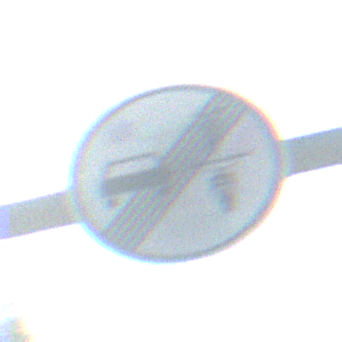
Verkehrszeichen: EndeVerbotUeberholenEinspurigeFahrzeuge
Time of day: MorningAfternoon
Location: Outdoor (Suburban)
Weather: Clear
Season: NotSpecified
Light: Natural